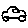
Label: car